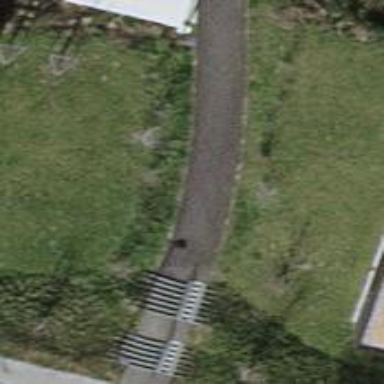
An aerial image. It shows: Concrete steps road made of concrete plates.